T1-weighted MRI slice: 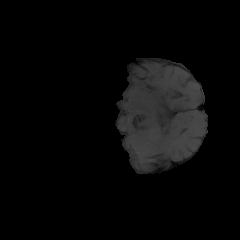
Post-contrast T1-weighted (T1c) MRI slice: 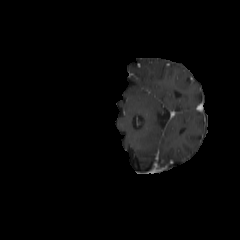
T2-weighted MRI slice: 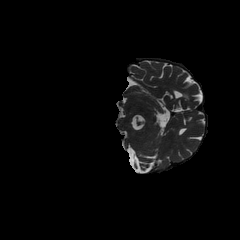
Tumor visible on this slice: no